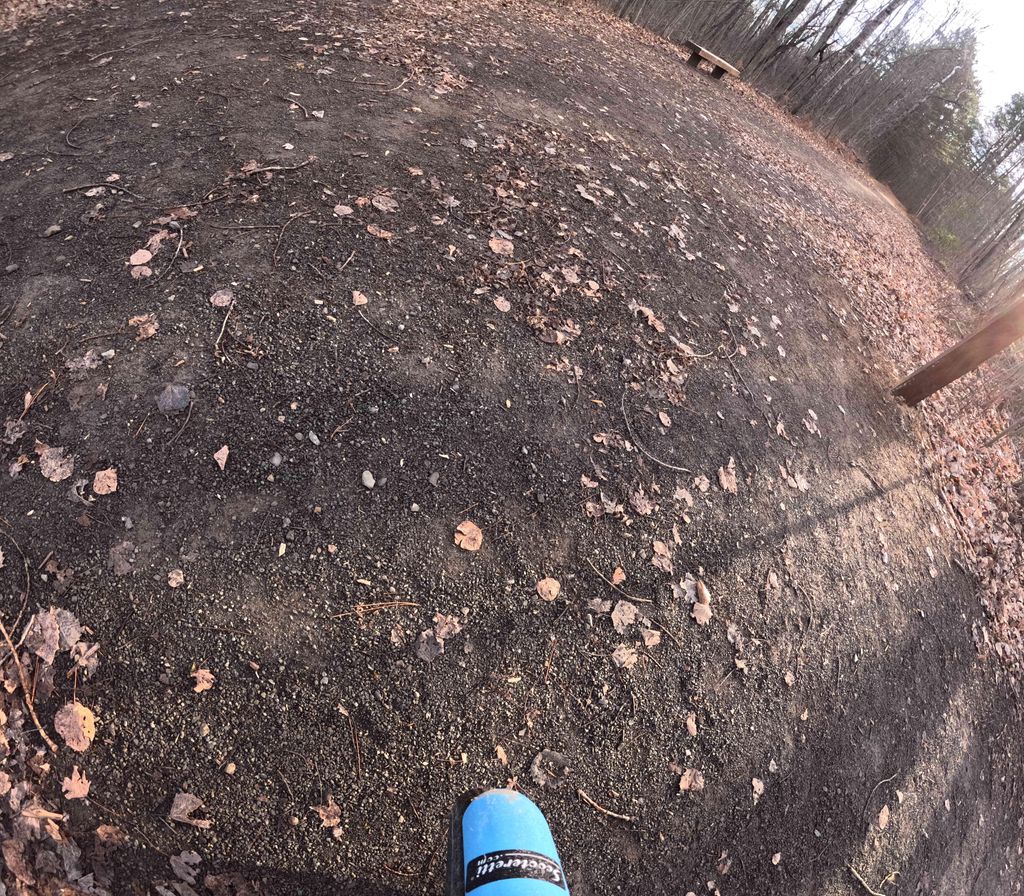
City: ottawa-gatineau